Brain MRI, t2w sequence, axial 2D slice.
Patient: age 34, sex F, weight 95 kg, height 1.95 m
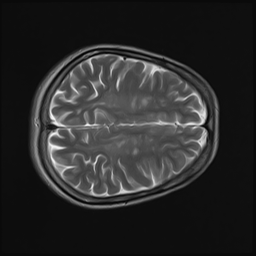